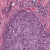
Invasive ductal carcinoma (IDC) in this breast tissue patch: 0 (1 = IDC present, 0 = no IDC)